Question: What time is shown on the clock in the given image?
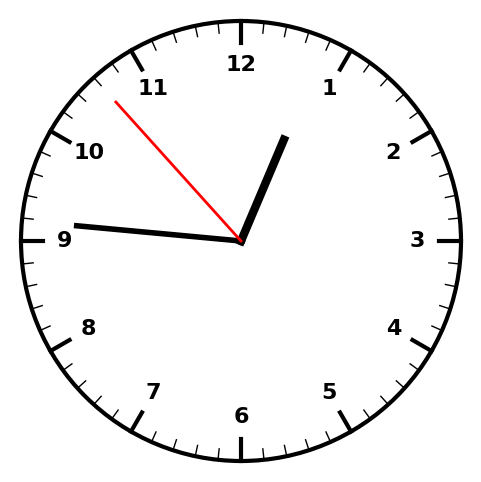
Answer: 12:45:53